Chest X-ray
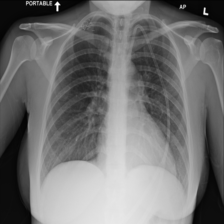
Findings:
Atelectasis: negative
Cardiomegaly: negative
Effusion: negative
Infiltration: positive
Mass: negative
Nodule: negative
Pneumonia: negative
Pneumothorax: negative
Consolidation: negative
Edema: negative
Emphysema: negative
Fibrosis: negative
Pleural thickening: negative
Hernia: negative